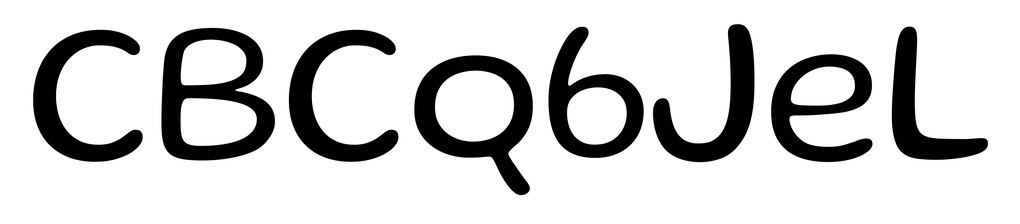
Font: Gluten_Light